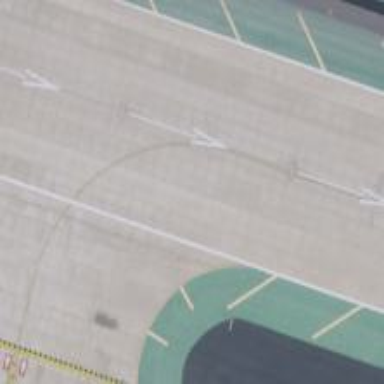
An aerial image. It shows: Asphalt runway with displaced threshold at the airport.